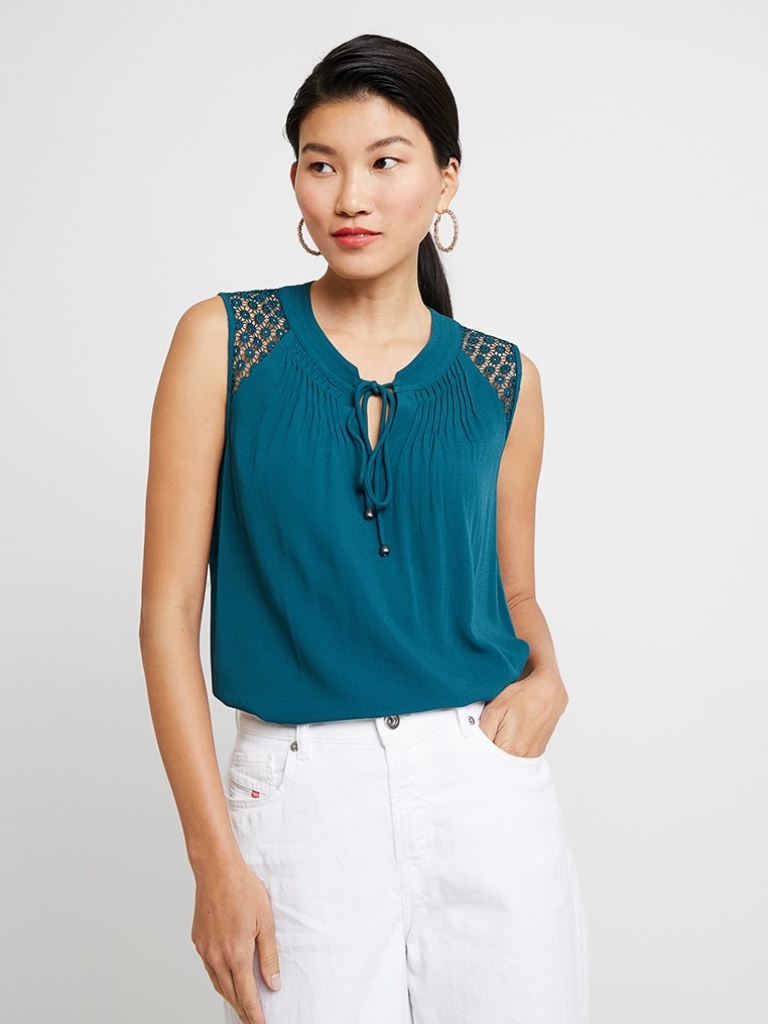
cotton relaxed sleeveless hip length Untucked v-neck blouse